Question: I am using text-editor(wysihtml5).I am having problem in saving data in database.If I have typed more than 20 lines. it shows error like " Mysql2::Error: Data too long for column 'description' at row 1".and I am using rails4.
In Model
'''
class News < ActiveRecord::Base
attr_accessible :name,:published_on,:description
#associations
validates :name, presence: true
validates :published_on, presence: true
validates :description, presence: true
end
'''
In Controller
'''
class NewsController < ApplicationController
layout :setting_layout
before_action :set_news, only: [:show, :edit, :update, :destroy]
# GET /news
# GET /news.json
def index
@news = News.all
end
# GET /news/1
# GET /news/1.json
def show
end
# GET /news/new
def new
@news = News.new
end
# GET /news/1/edit
def edit
end
# POST /news
# POST /news.json
def create
@news = News.new(news_params)
respond_to do |format|
if @news.save
format.html { redirect_to @news, notice: 'News was successfully created.' }
format.json { render action: 'show', status: :created, location: @news }
else
format.html { render action: 'new' }
format.json { render json: @news.errors, status: :unprocessable_entity }
end
end
end
# PATCH/PUT /news/1
# PATCH/PUT /news/1.json
def update
respond_to do |format|
if @news.update(news_params)
format.html { redirect_to @news, notice: 'News was successfully updated.' }
format.json { head :no_content }
else
format.html { render action: 'edit' }
format.json { render json: @news.errors, status: :unprocessable_entity }
end
end
end
# DELETE /news/1
# DELETE /news/1.json
def destroy
@news.destroy
respond_to do |format|
format.html { redirect_to news_index_url }
format.json { head :no_content }
end
end
private
# Use callbacks to share common setup or constraints between actions.
def set_news
@news = News.find(params[:id])
end
# Never trust parameters from the scary internet, only allow the white list through.
def news_params
params.require(:news).permit(:name, :published_on, :description)
end
end
'''
In View
'''
<%= simple_form_for @news, html: {class: 'form-inline form-horizontal'}, :validate => true do |f|%>
<p><font color="red">Fields with * are required.</font></p>
<div class="inputs">
<%= f.input :name %>
<%= f.input :published_on, as: 'string', input_html: {class: 'datepicker'} %>
<%= f.input :description, as: 'text', :input_html =>{:rows => '100', :cols => '100', :class => 'input wysihtml5' }%>
</div>
<div class="form-actions">
<%= button_tag(type: 'submit', class: "btn btn-primary") do %>
<i class="icon-ok icon-white"></i> Save
<% end %>
</div>
<% end %>
'''
In Js file
'''
$(document).ready(function(){
$(".wysihtml5").wysihtml5();
})
'''
In view I have given row and cols value. But it takes only cols value.

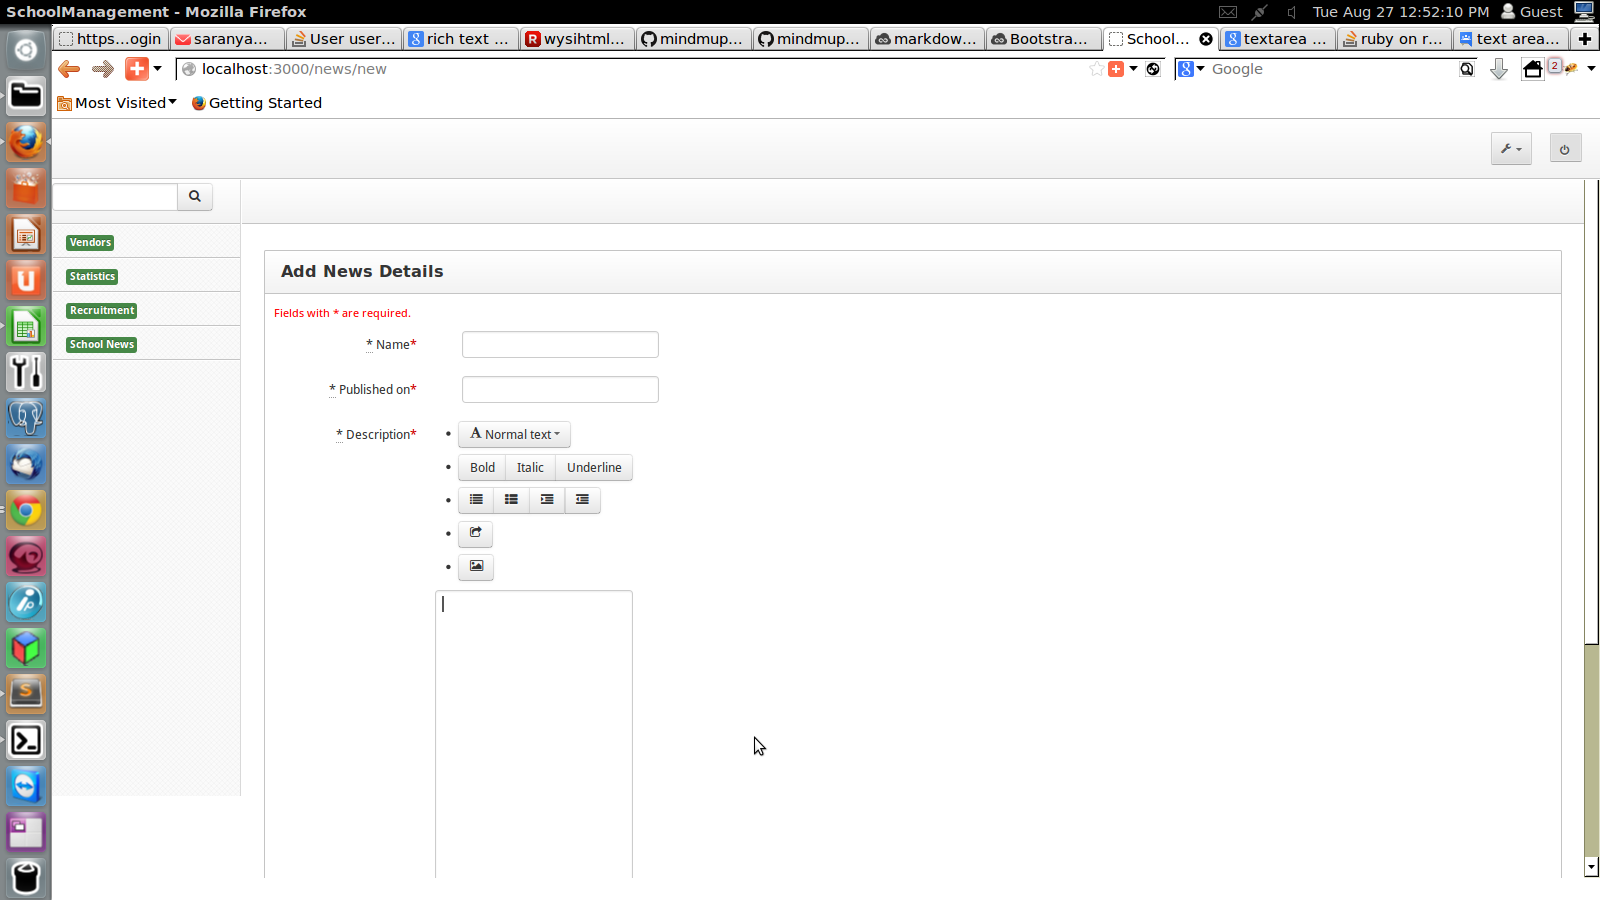
Answer: You have probably set it as a 'string' in your migration file, rather than 'text'.
'string' fields are interpreted as 'varchar', and are limited in character length. 'text' fields are not.